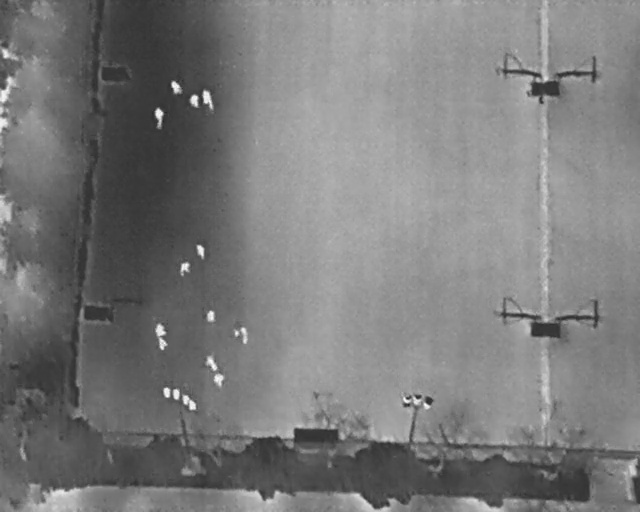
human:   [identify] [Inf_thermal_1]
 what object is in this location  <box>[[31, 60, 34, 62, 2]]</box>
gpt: <ref>1 small person at the center</ref>